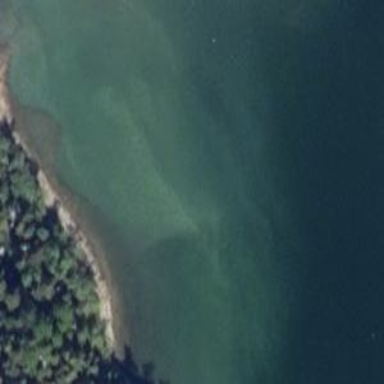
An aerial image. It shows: Beautiful bay in nature.